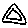
Label: triangle